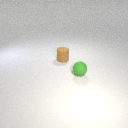
small brown rubber cylinder to the left of small green rubber sphere